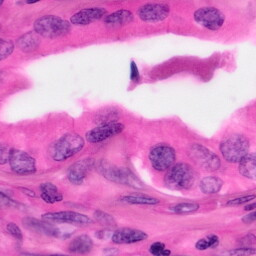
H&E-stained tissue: Pancreatic